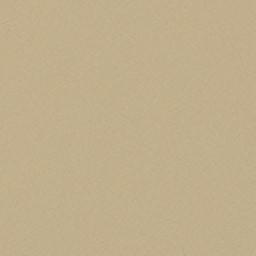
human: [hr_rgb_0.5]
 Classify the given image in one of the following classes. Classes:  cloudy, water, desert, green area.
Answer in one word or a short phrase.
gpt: desert